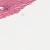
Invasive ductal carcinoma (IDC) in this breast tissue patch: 0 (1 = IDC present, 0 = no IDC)